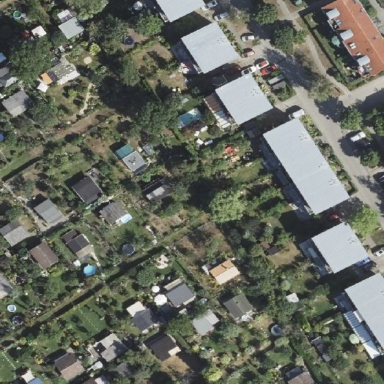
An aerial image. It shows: Plot in the allotments.